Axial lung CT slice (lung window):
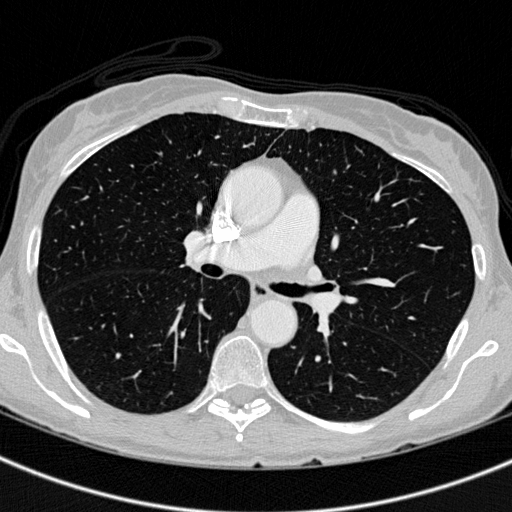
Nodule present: no